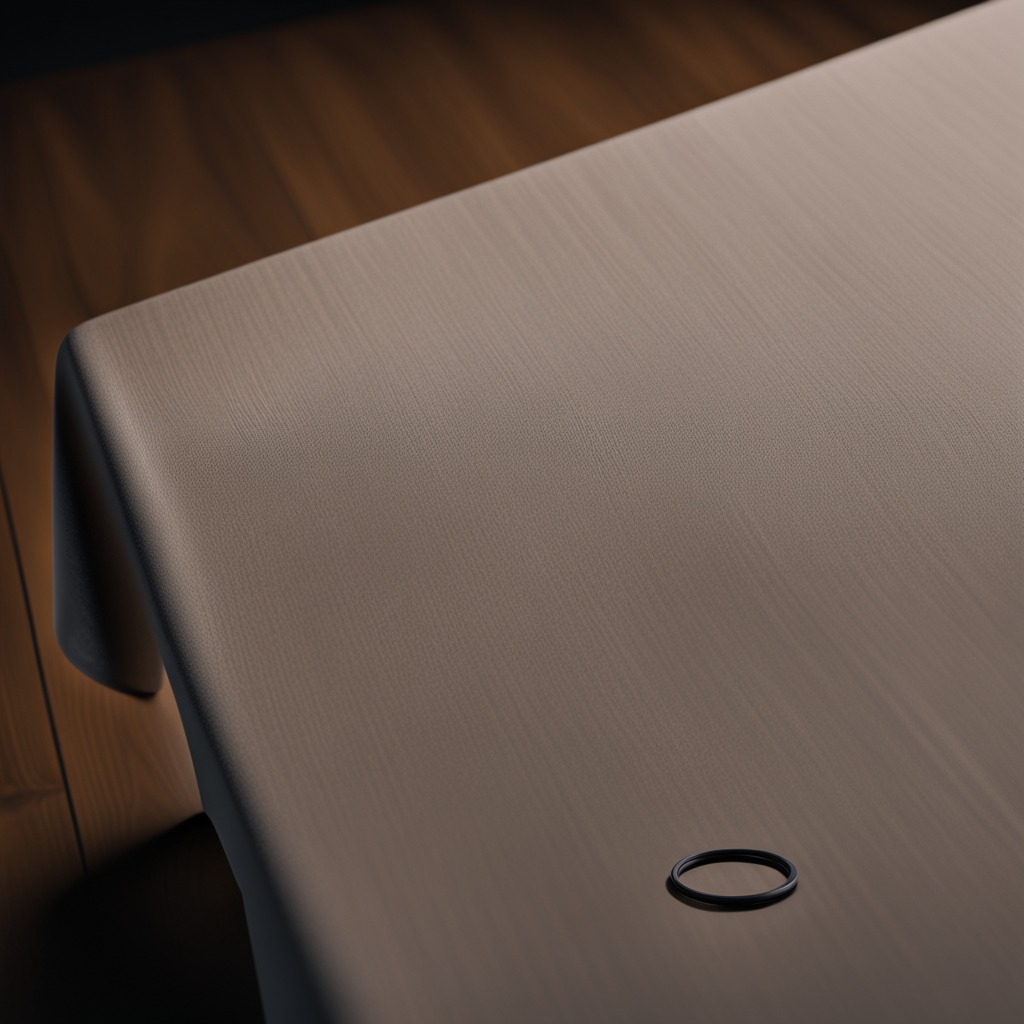
A rubber O-ring lying on a wooden table.